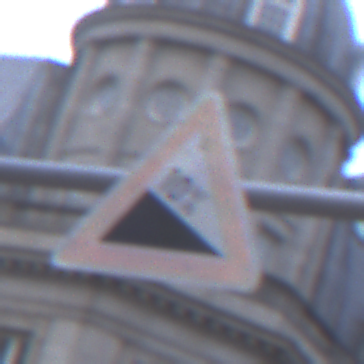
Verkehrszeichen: Gefaelle10
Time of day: SunriseSunset
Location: Outdoor (Urban)
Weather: PartlyCloudy
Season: NotSpecified
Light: Natural